Question: I'm using a form with multiple input text and two input files to update a database table.
I set up two inputs hidden with the image name as value.
If an image is set just for 'imageFile', i need to update just that data, same for 'imageFileBanner'.
If both are set, i need to update all fields.
How can i update just one image?
'''
if(!empty($_FILES['imageFile']['name']) && empty($_POST['imageIsSet']) !empty($_FILES['imageFileBanner']['name'])){
$sql = $database->update(sprintf("UPDATE taburi SET nume='%s', logo='%s', vizibil='%d', ordine='%d', banner='%s' WHERE id='%d'", $nume, $img, $status, $ordine, $img_banner, $id));
}else{
$sql = $database->update(sprintf("UPDATE taburi SET nume='%s', vizibil='%d', ordine='%d' WHERE id='%d'", $nume, $status, $ordine, $id));
}
'''
With this statement if i select a file for 'ImageFile' , it will set my 'imageFileBanner' as empty on update and vice versa.
And here is my form
'''
<form id="editTabForm" name="editTabForm" enctype="multipart/form-data">
<div class="row">
<div class="col-sm-12 col-md-12">
<div class="info"><i class="fa fa-info"></i> Completati numele tab-ului apoi selectati o imagine pentru afisare.</div>
</div>
</div>
<div class="row">
<div class="col-sm-6 col-md-6">
<div class="control-group form-group">
<label for="tab-name">Nume tab</label>
<input class="form-control" type="text" name="tab-name" id="tab-name" placeholder="nume tab" value="{$tab.nume}" />
</div>
<div class="control-group form-group">
<label>Status</label>
<select name="status" class="category-tree">
{if $tab.vizibil == 1}
<option value="1" selected="selected">Activ</option>
<option value="0">Inactiv</option>
{else}
<option value="1">Activ</option>
<option value="0" selected="selected">Inactiv</option>
{/if}
</select>
</div>
<div class="control-group form-group">
<label for="tab-order">Ordinea afisarii in meniul orizontal</label>
<input class="form-control" type="text" name="tab-order" id="tab-order" style="width:20%;" value="{$tab.ordine}"/>
</div>
</div>
<div class="col-sm-6 col-md-6">
<div class="control-group form-group">
<label for="image">Selectati o imagine pentru afisarea tab-ului</label>
<div id="imagePreview">
{if $tab.logo}
<img src="{$website}/media/taburi/{$tab.logo}" class="imagePreview thumbnail" style="max-width:50px; max-height:50px;" />
{else}
<img src="/admin/mmadmin/template/assets/img-upload-50_50.png" class="imagePreview thumbnail" style="max-width:50px; max-height:50px;" />
{/if}
</div>
<input type="file" name="imageFile" id="image" />
</div>
<div class="control-group form-group">
<label for="image">Selectati o imagine default pentru tab</label>
<div id="imagePreviewBanner">
{if $tab.banner}
<img src="{$website}/media/cat/{$tab.banner}" class="imagePreviewBanner thumbnail" style="max-width:150px; max-height:150px;" />
{else}
<img src="/admin/mmadmin/template/assets/img-upload-150_150.png" class="imagePreviewBanner thumbnail" style="max-width:150px; max-height:150px;" />
{/if}
</div>
<input type="file" name="imageFileBanner" id="imageBanner" />
<input type="hidden" name="id" value="{$tab.id}" />
<input type="hidden" name="imageIsSet" value="{$tab.logo}" />
<input type="hidden" name="bannerIsSet" value="{$tab.banner}" />
</div>
</div>
</div>
<div class="modal-footer">
<button type="button" class="btn btn-default" data-dismiss="modal">Anuleaza</button>
<button type="button" class="btn btn-primary" id="update-tab" data-id="{$tab.id}">Salveaza</button>
</div>
</form>
'''

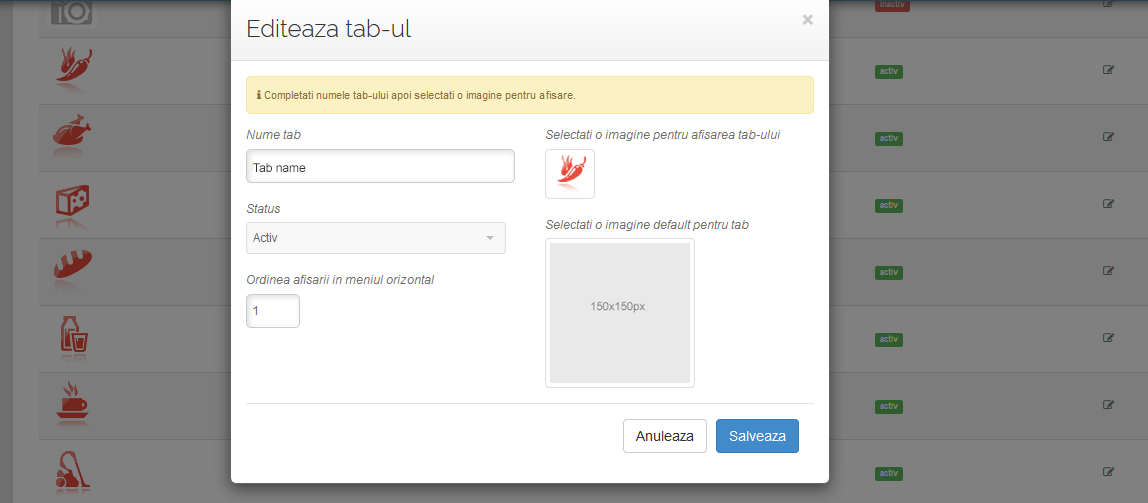
Answer: Solved::
Is there any better way ?
'''
if(!empty($_FILES['imageFile']['name'])){
$sql = $database->update(sprintf("UPDATE taburi SET nume='%s', logo='%s', vizibil='%d', ordine='%d' WHERE id='%d'", $nume, $img, $status, $ordine, $id));
}else if(!empty($_FILES['imageFileBanner']['name'])){
$sql = $database->update(sprintf("UPDATE taburi SET nume='%s', vizibil='%d', ordine='%d', banner='%s' WHERE id='%d'", $nume, $status, $ordine, $img_banner, $id));
}else if(!empty($_FILES['imageFile']['name']) && !empty($_FILES['imageFileBanner']['name'])){
$sql = $database->update(sprintf("UPDATE taburi SET nume='%s', logo='%s', vizibil='%d', banner='%s', ordine='%d' WHERE id='%d'", $nume, $img, $status, $ordine, $img_banner, $id));
}else{
$sql = $database->update(sprintf("UPDATE taburi SET nume='%s', vizibil='%d', ordine='%d' WHERE id='%d'", $nume, $status, $ordine, $id));
}
'''